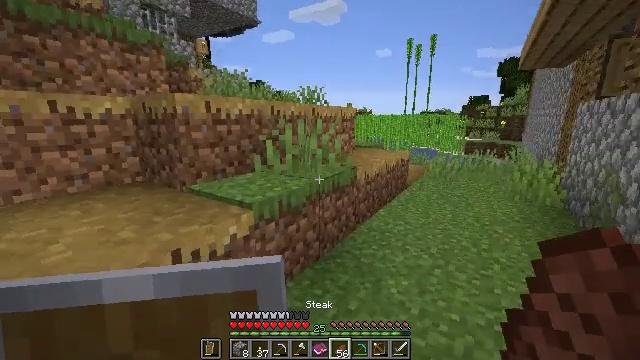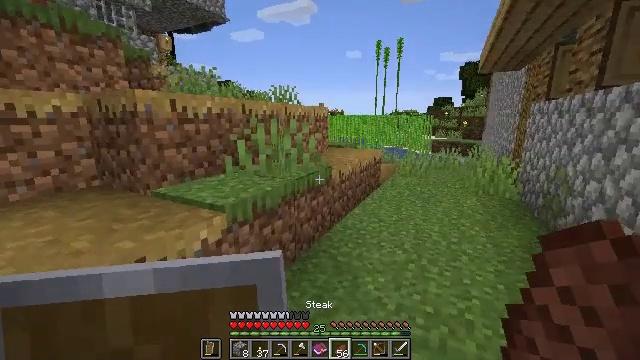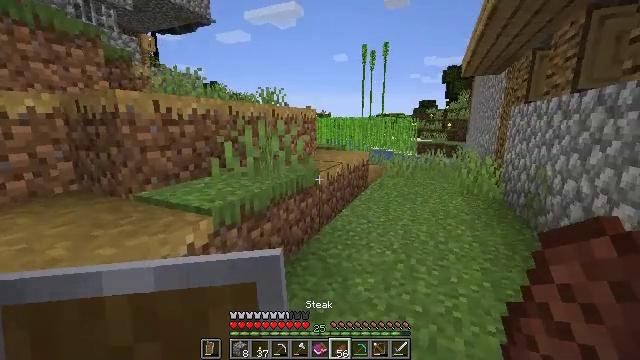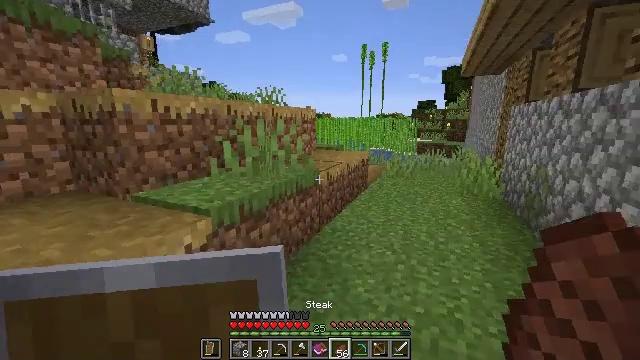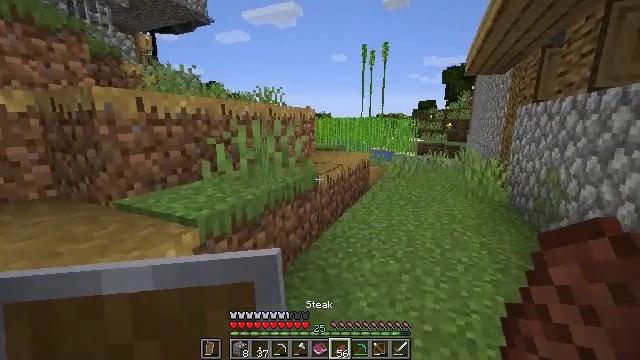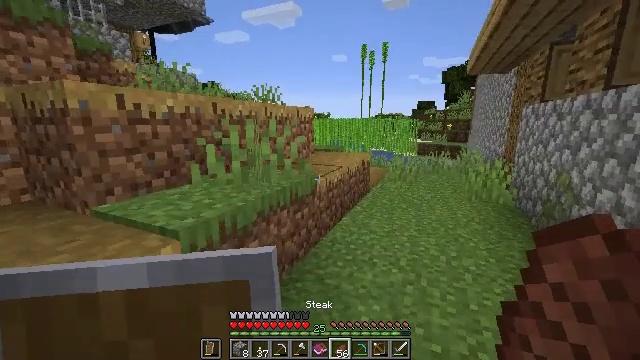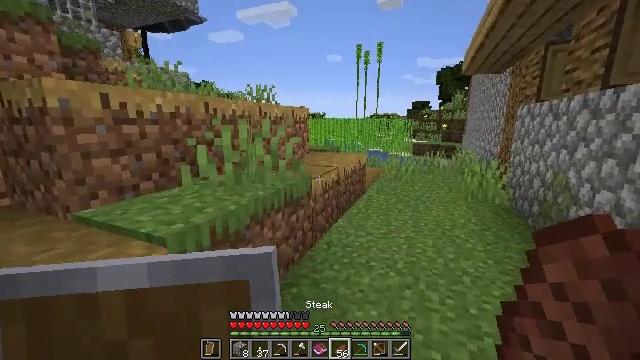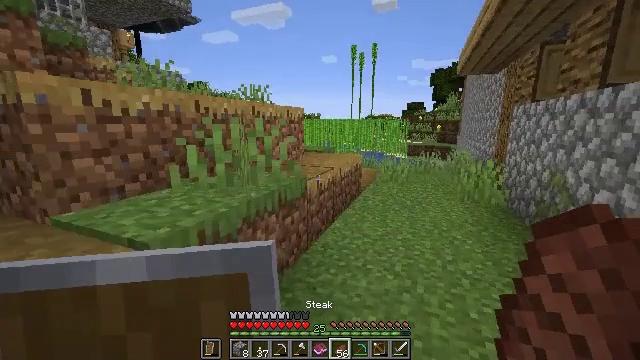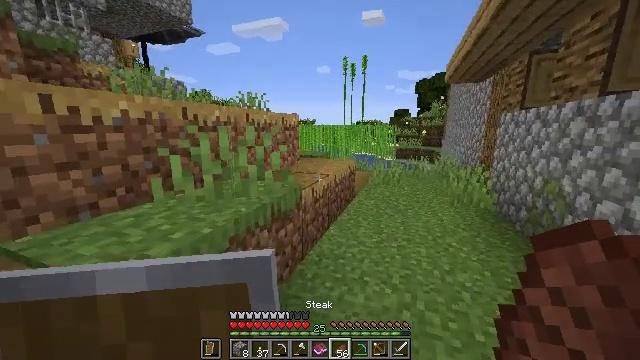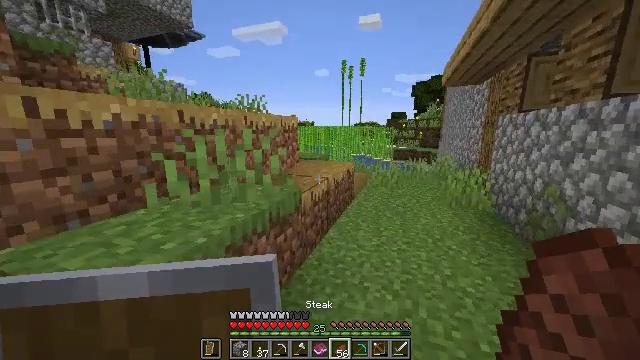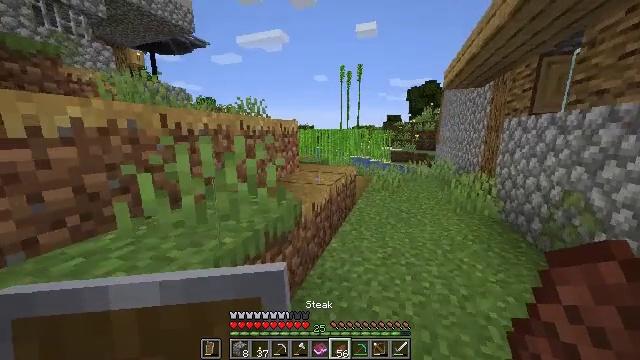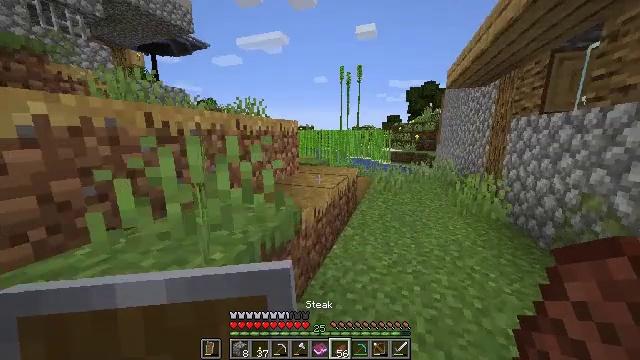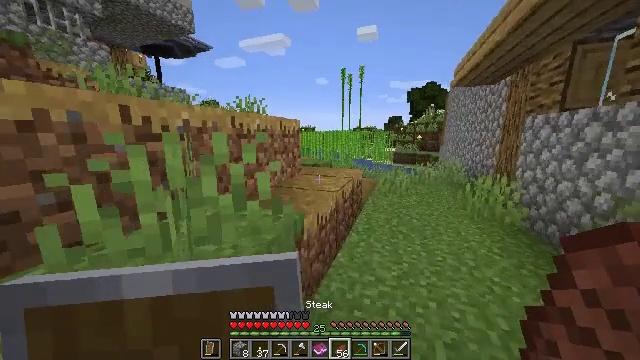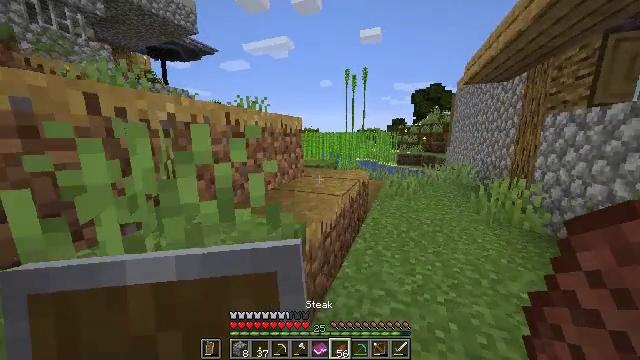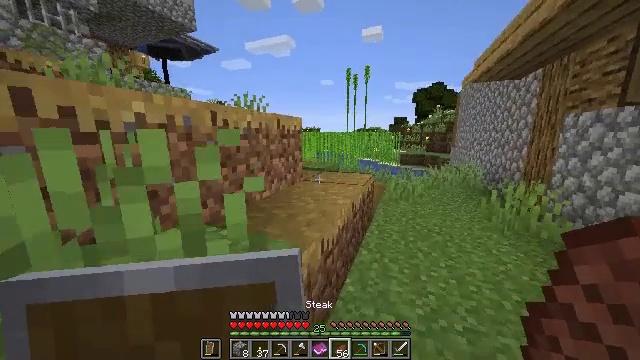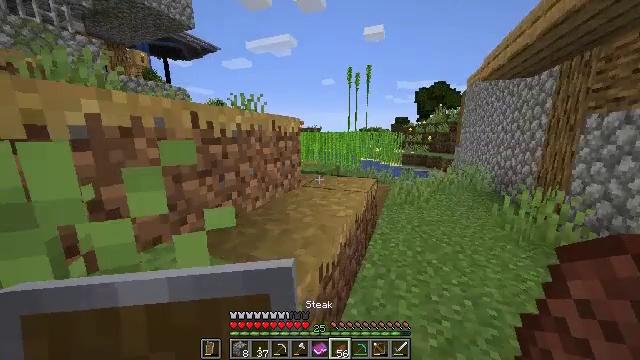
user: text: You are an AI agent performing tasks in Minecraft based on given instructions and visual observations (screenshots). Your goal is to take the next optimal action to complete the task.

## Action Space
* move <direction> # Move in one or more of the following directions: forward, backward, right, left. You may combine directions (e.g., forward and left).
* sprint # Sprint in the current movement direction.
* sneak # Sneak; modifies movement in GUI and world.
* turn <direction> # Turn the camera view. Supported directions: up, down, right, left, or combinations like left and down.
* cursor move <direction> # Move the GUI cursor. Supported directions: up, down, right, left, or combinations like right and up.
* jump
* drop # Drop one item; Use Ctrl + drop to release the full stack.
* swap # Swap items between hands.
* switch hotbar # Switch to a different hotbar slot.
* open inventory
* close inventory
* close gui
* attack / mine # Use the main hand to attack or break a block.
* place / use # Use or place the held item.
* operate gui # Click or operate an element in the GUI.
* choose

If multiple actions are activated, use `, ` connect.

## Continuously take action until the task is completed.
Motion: motion action
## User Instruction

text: Craft a bow in the crafting menu.
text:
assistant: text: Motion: turn right
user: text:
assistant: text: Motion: turn right
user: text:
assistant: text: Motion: move forward
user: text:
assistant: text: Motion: move forward
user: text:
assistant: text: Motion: move forward
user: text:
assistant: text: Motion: turn right
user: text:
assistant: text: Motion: move forward, turn right
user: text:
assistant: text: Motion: move forward, turn right
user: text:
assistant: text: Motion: move forward
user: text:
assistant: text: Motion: move forward
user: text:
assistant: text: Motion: move forward
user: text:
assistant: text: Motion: move forward
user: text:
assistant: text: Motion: move forward
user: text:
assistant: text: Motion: move forward
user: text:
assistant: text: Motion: move forward
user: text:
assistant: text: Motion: move forward
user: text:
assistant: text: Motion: move forward, jump
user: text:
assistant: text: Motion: move forward, jump
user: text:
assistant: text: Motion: move forward, jump
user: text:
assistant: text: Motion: move forward, jump
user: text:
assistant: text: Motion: move forward
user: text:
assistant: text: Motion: move forward
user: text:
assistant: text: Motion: move forward
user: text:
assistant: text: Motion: move forward, turn left
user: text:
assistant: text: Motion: move forward, turn left
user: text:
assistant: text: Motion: move forward, turn left
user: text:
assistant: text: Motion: move forward, turn left and down
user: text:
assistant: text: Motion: move forward, turn left and down
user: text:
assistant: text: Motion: move forward, turn left
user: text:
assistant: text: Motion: move forward, turn left